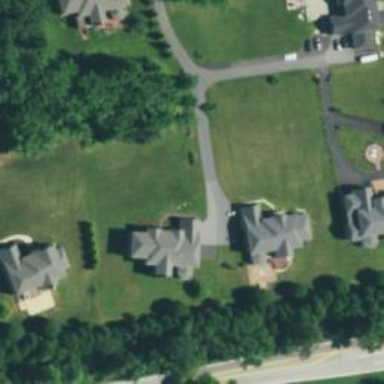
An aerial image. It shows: Driveway.